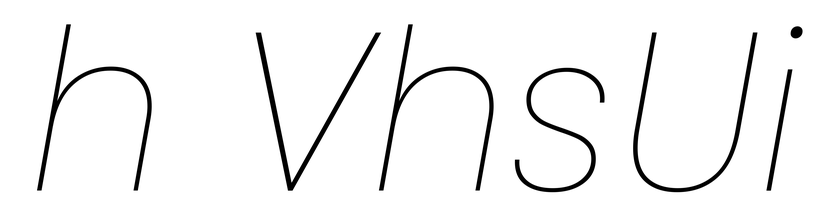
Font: Poppins-ThinItalic